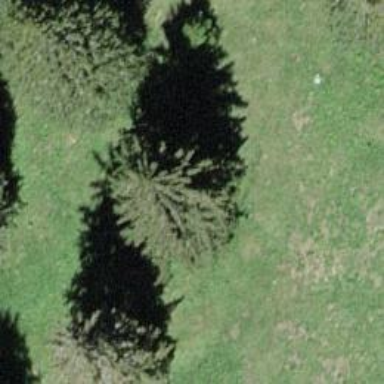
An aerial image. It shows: Needle-leaved tree in its natural environment.